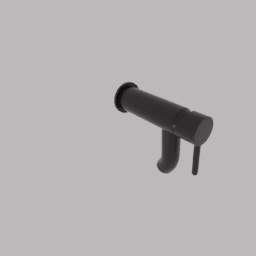
Label: appliances